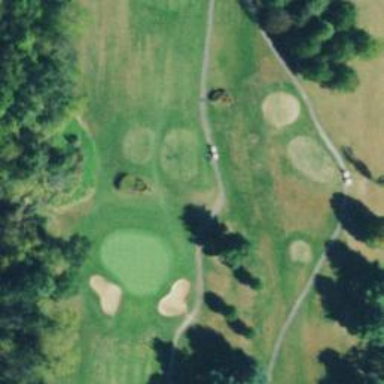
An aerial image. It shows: Grassy area designated as golf tee.